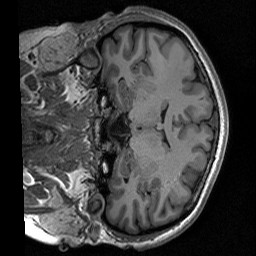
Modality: T1w
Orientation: coronal
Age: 25
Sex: female